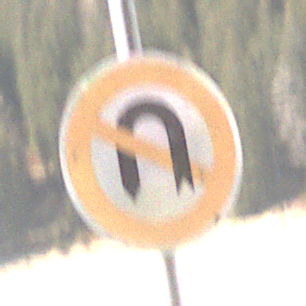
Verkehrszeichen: VerbotWenden
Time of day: Midday
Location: Outdoor (Nature)
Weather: PartlyCloudy
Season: NotSpecified
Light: Natural